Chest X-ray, AP view. Patient: 40 years old, sex M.
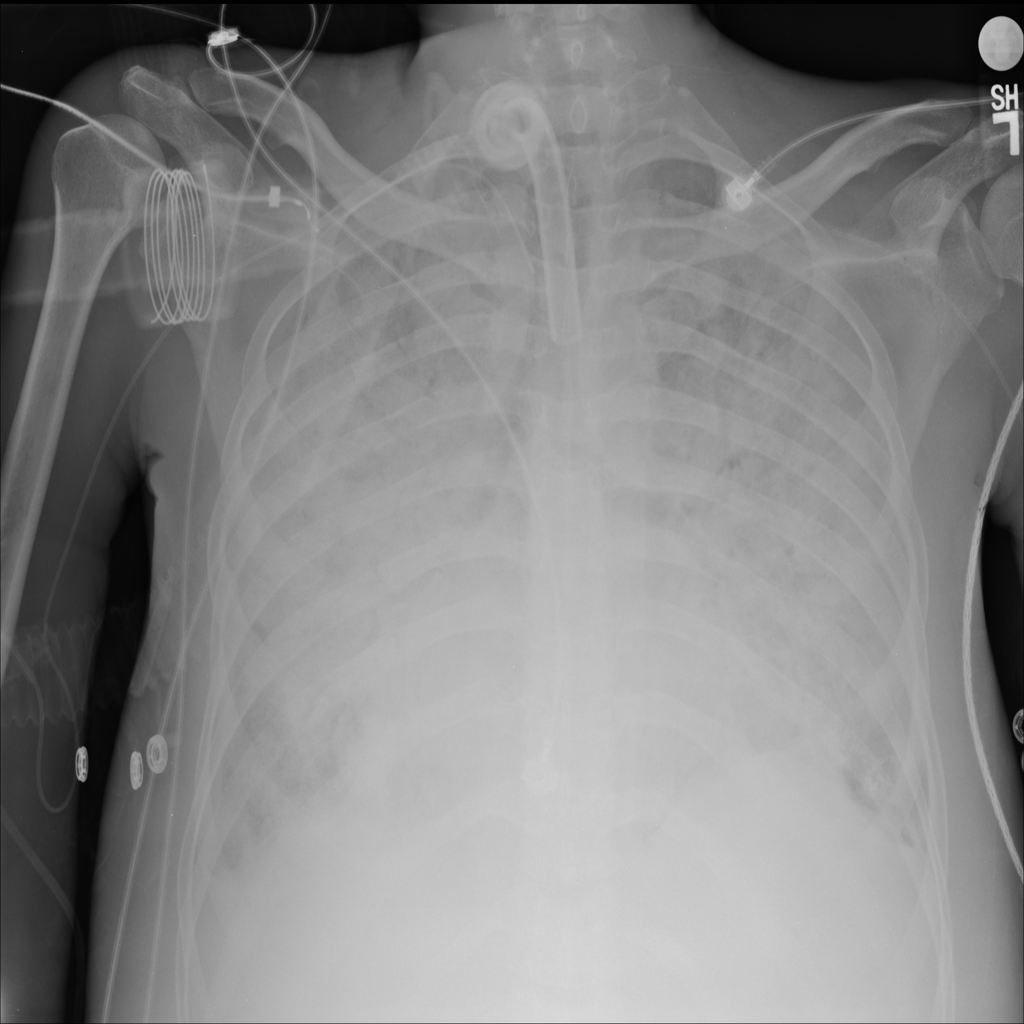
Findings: Infiltration